Question: I have following challenge:
Implement a function that searches for a null point of the sinus function in a interval between a and b. The search-interval[lower limit, upper limit] should be halved until lower limit and upper limit are less then 0.0001 away from each other.
1. Find a condition to decide in which halved interval the search has to be continued. So after cutting the interval into two intervals we have to choose one to get on with our search.
2. We assume that there is just one zero point in the interval between a and b.

I am struggling with point 1. I already had some questions on that topic that helped me a lot but now I need to implement it in java but it is not working yet.
Here is my code so far:
'''
private static double nullstelle(double a, double b){
double middle = (a + b)/2;
double result = middle;
if(Math.abs(a-b) > 0.0001){
double sin = Math.sin(middle);
if(sin > 0){
result = nullstelle(a, middle);
}else{
result = nullstelle(middle, b);
}
}
return result;
}
'''
I tried to implement using recursion but maybe an other way would be better, I don't know.
Any ideas?
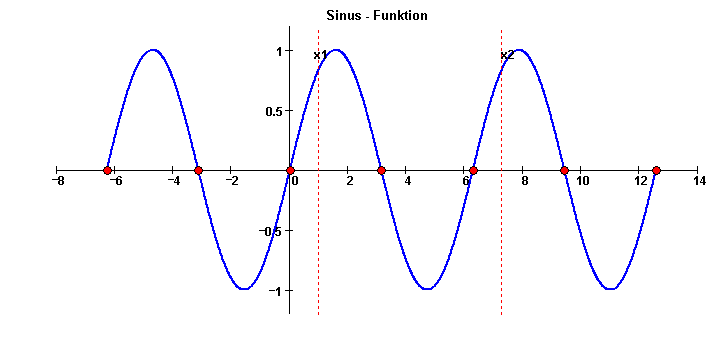
Answer: If there is just one zero point between a and b, that means sign(sin(a)) != sign(sin(b)). In replacing a or b with your mid-point, you'll need to make sure this remains the case by doing something like this:
'''
if (sign(sin(a)) == sign(sin(middle)))
result = nullstelle(middle, b);
else
result = nullstelle(a, middle);
'''
with sign(x) defined as
'''
int sign(double x) { return x >= 0 ? 1 : -1; }
'''